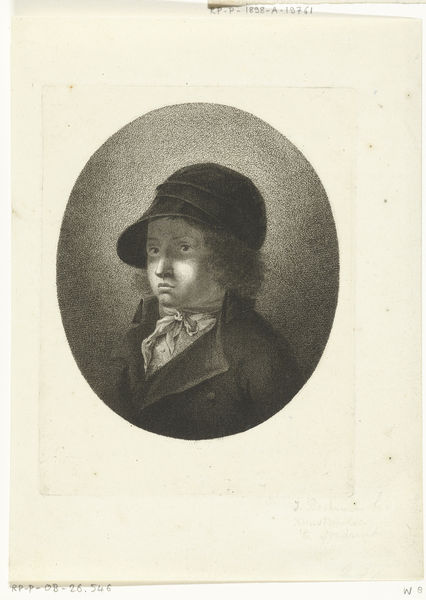
Titel: Portret van Dirk Langendijk als kind
Künstler: Joannes Bemme
Standort: Amsterdam
Institution: Rijksmuseum
Schlagwörter: foulard, homme, portrait, chapeau, gravure, cheveux, illustration, enfant, garcon, jeune, cercle, circulaire, casquette, cravate, veston